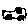
Label: car